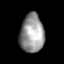
Tissue: prostate
Cell type: T cells
Senescence score: 0.3472
Nuclear area (px): 910
Mean DAPI intensity: 149.668